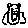
Label: bird